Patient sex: F
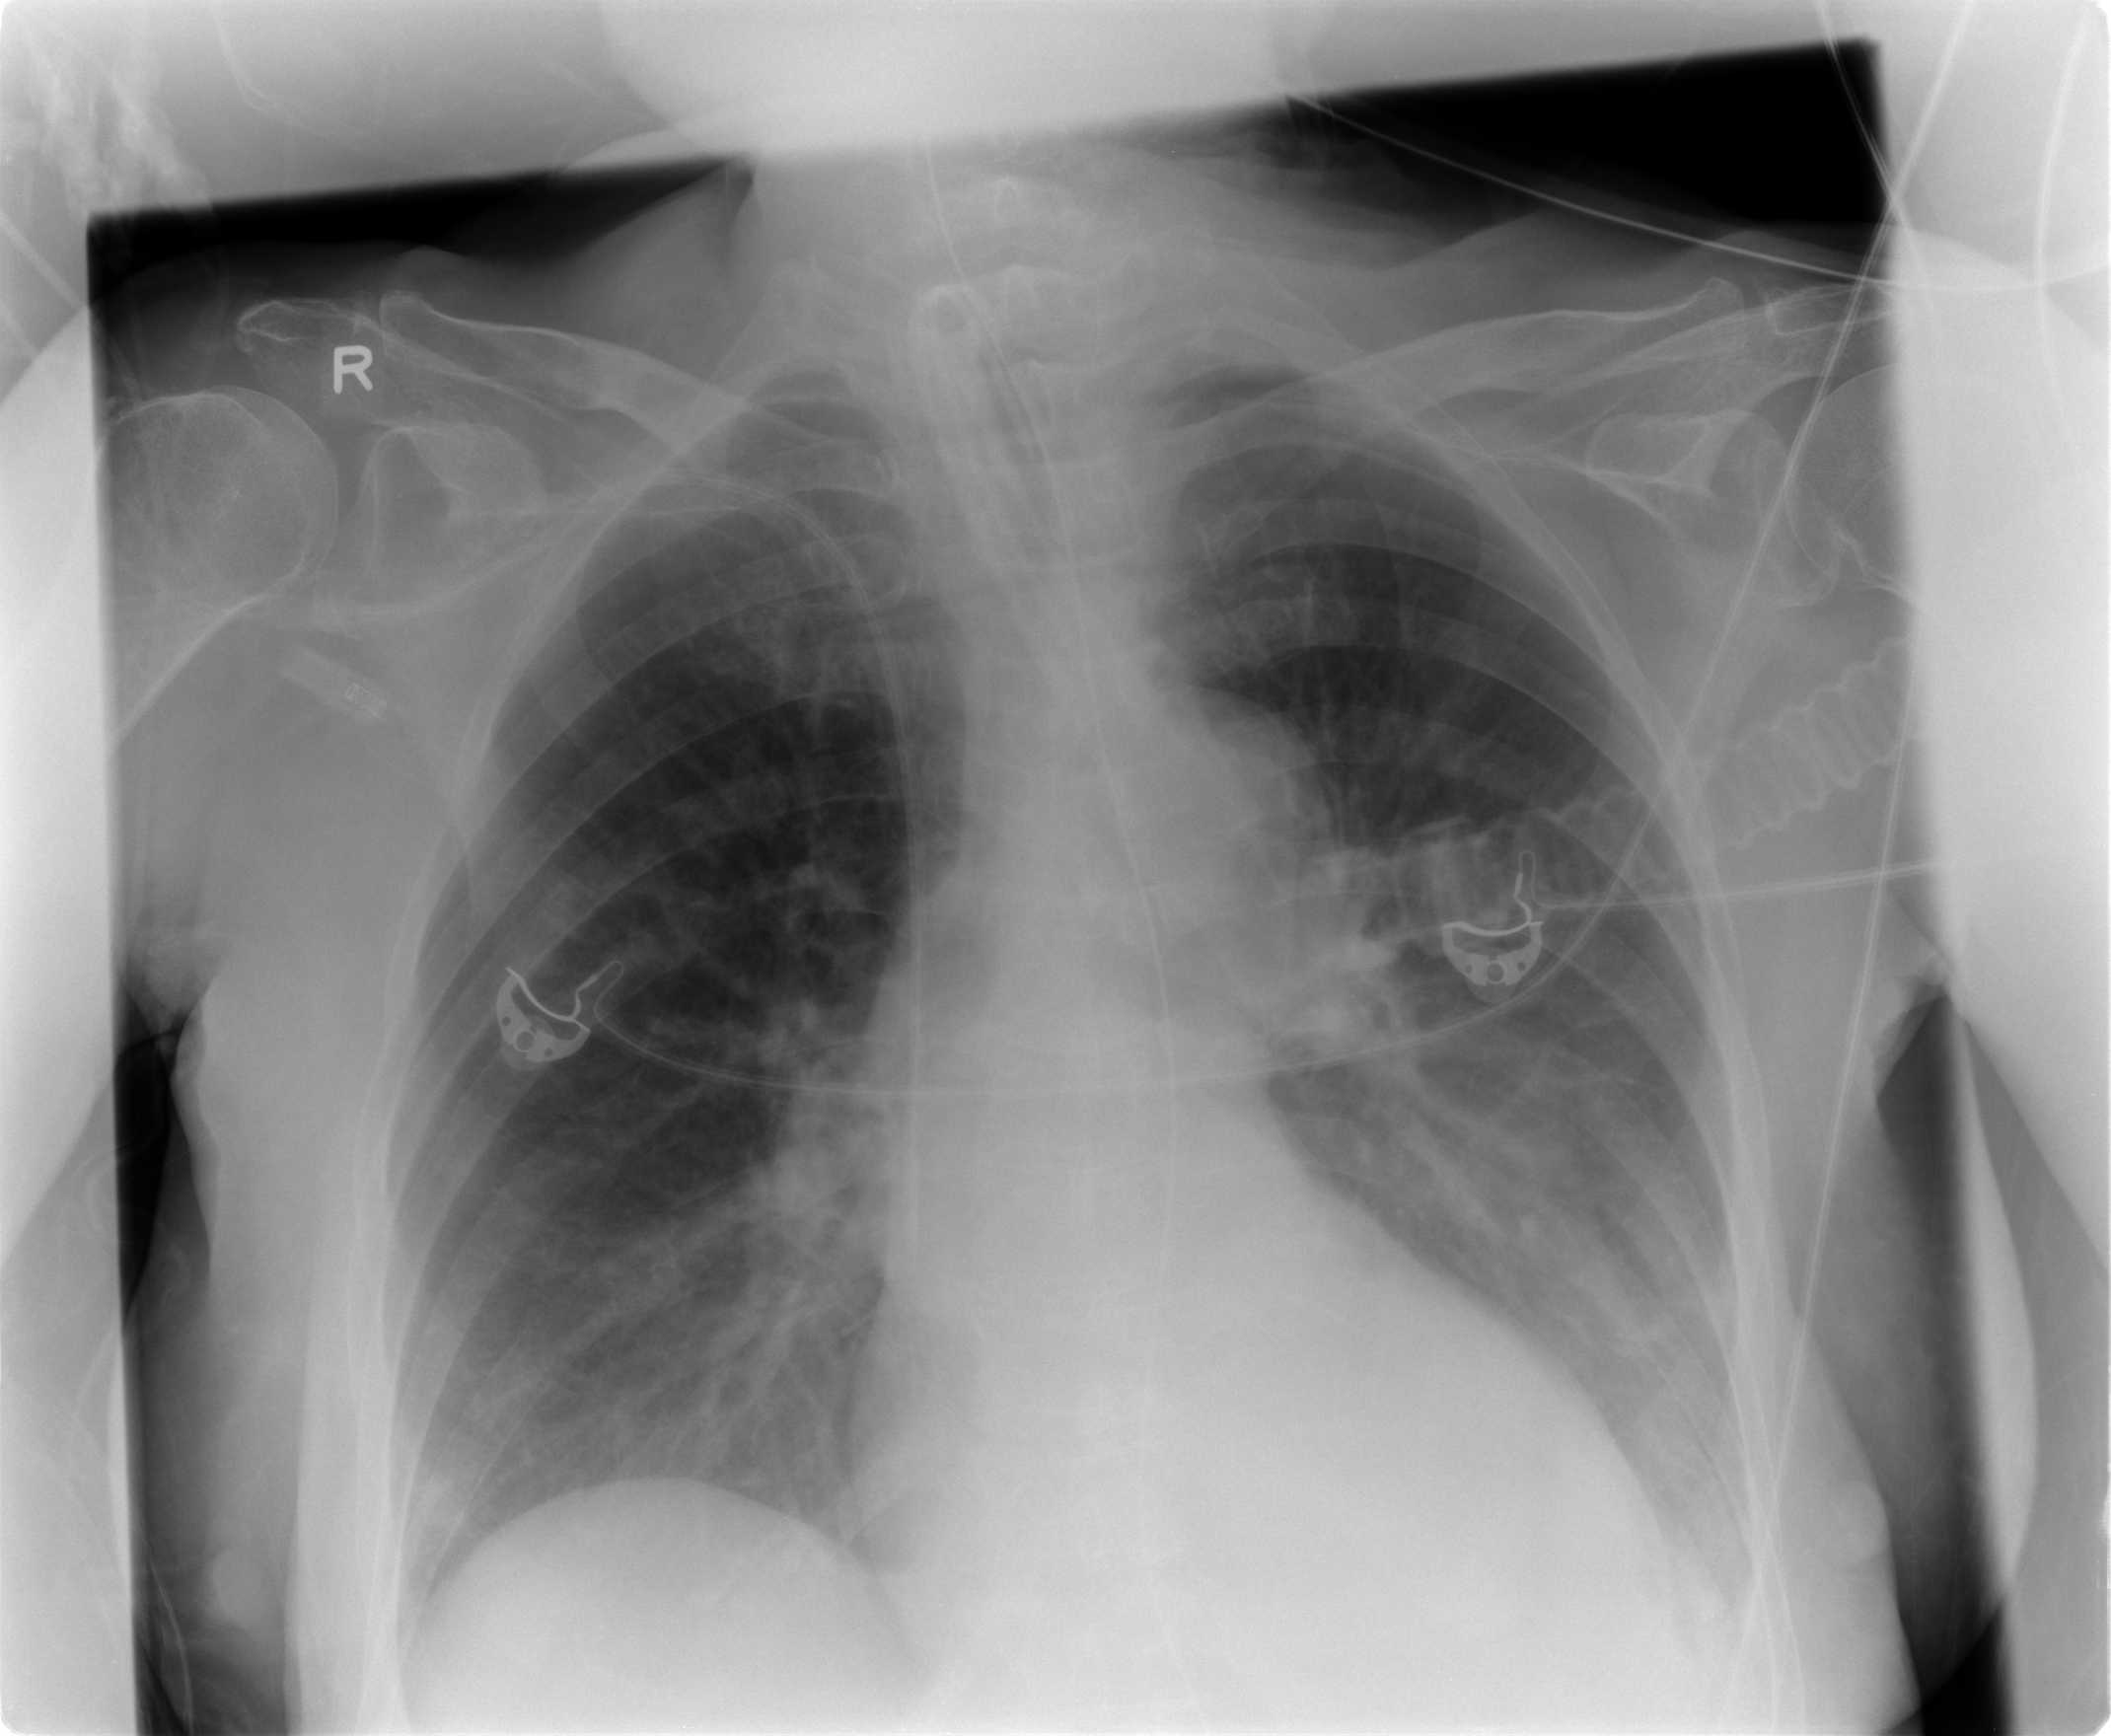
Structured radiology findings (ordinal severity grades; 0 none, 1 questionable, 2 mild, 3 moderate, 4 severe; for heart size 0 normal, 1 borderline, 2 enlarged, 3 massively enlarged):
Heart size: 1
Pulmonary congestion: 2
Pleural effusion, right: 1
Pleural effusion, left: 2
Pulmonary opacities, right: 0
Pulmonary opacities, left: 0
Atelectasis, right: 2
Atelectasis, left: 2